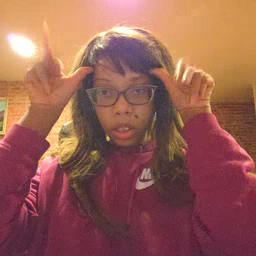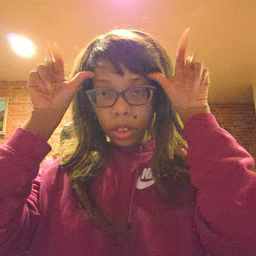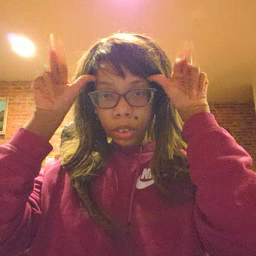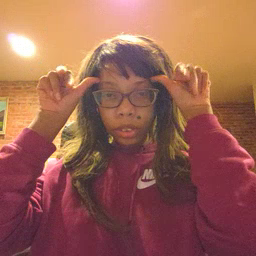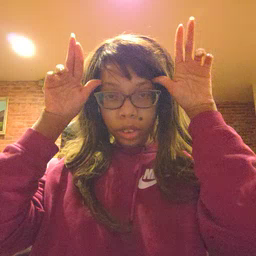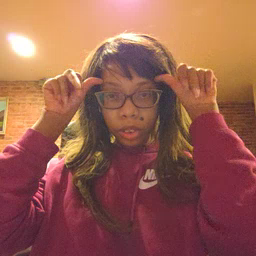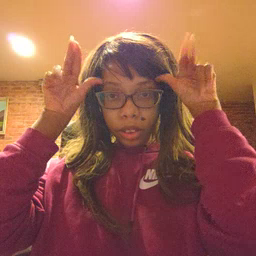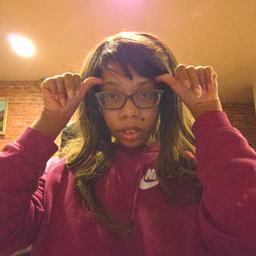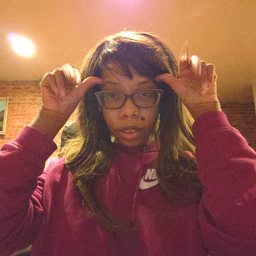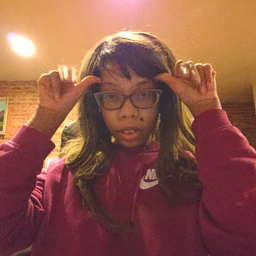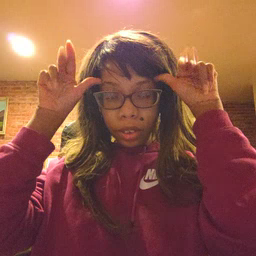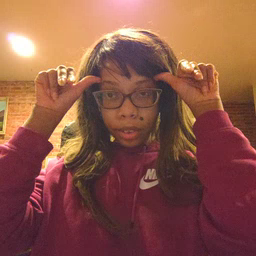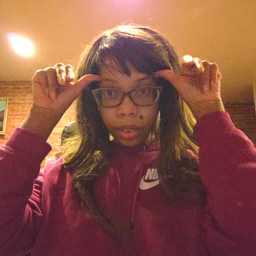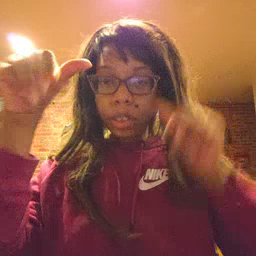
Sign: horse